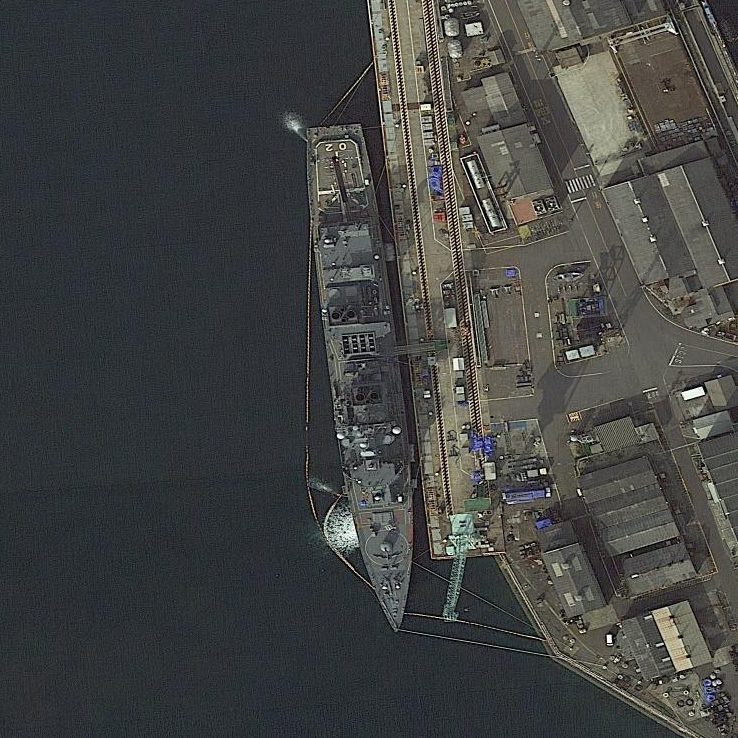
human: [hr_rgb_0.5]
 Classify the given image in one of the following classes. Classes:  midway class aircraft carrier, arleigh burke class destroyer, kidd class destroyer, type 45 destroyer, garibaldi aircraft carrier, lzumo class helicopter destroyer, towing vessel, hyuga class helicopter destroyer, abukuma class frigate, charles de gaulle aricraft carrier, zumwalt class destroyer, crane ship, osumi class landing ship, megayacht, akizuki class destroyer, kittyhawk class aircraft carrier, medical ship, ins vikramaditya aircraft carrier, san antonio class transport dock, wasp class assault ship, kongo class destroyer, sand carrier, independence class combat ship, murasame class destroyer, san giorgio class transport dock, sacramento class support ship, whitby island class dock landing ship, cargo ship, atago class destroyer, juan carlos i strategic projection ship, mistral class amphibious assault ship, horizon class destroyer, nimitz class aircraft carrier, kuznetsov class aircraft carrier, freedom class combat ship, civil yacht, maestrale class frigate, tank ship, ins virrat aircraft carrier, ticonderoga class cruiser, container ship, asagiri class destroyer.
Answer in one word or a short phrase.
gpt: Murasame class destroyer